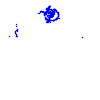
Particle: kaon